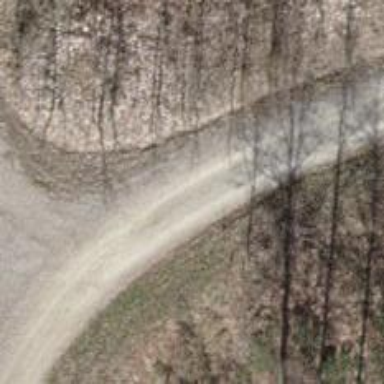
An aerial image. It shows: Track road with grade3 tracktype.